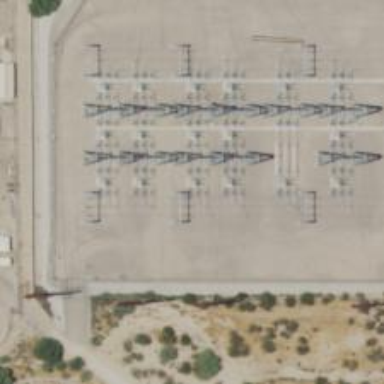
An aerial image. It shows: Switch for power supply.